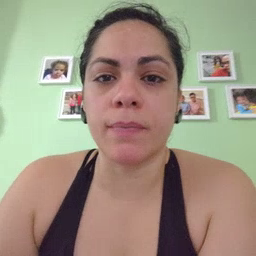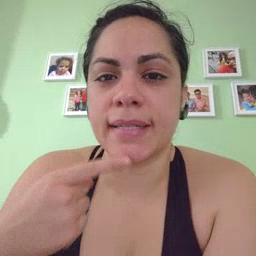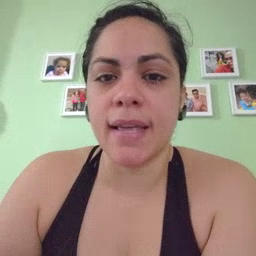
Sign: say